Question: how can I find out to which AD groups my DB user belongs to?
I need to find out all the permissions that a specific user has in a database.

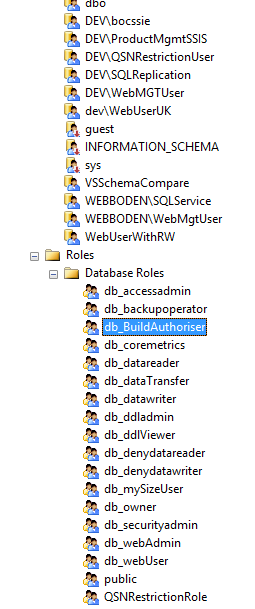
Answer: If you are looking for all the permission paths that a given user, use sys.login_token and sys.user_token.
sys.login_token will give you all the AD groups that the current server principal is a member of that are also defined as logins. For example, if AD user [domain\user] is a member of [domain\group1] and [domain\group2] and only group1 is defined as a login, only group1 will show up in the list. sys.login_token will also list any server-level roles that the login is a member of.
sys.user_token is the same, except that everything is database scoped.
Since both views operate under the context of "current user", you'll need to impersonate someone else to find out their permissions. The syntax is easy enough:
'''
execute as login = 'domain\user';
select * from sys.login_token;
select * from sys.user_token;
revert;
'''
To get any permissions that have been granted to your user explicitly, check out the sys.database_permissions and sys.server_permissions.
'''
select * from sys.database_permissions
where grantee_principal_id = user_id();
select * from sys.server_permissions
where grantee_principal_id = suser_id();
'''
Lastly, if you don't want to go through trying to calculate all the permissions that you could pick up from various paths, take a look at sys.fn_my_permissions. Basic syntax is:
'''
select * from sys.fn_my_permissions('dbo.table', 'object');
'''